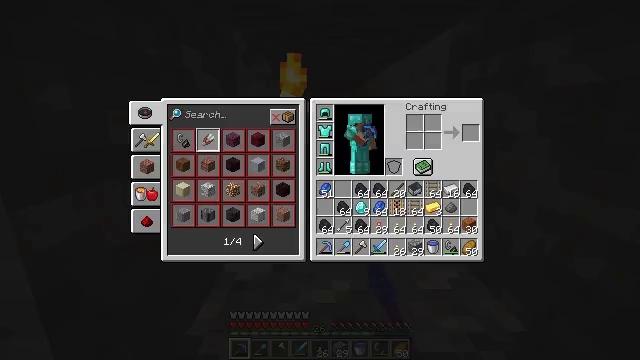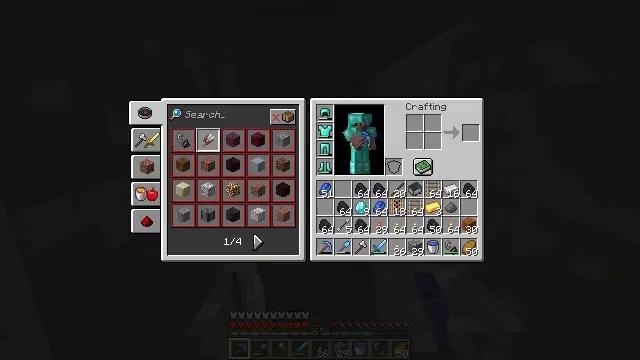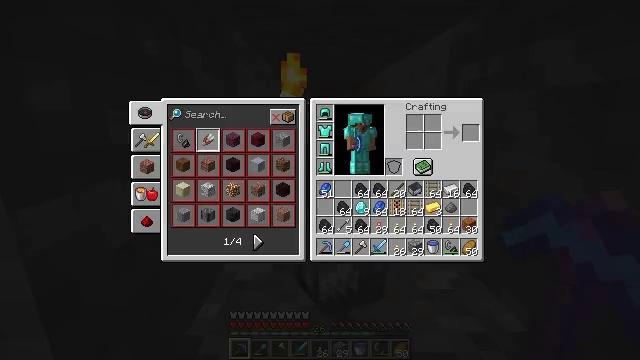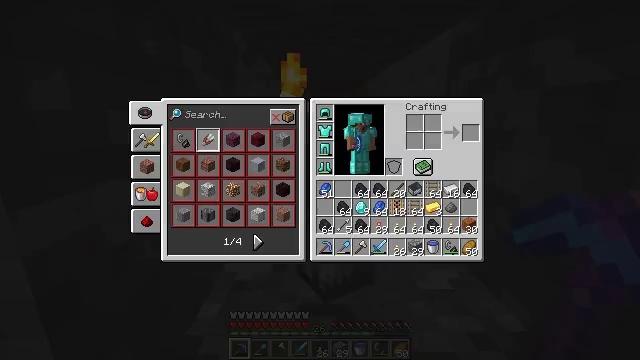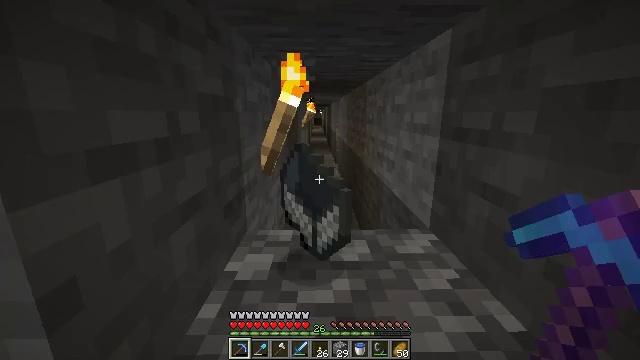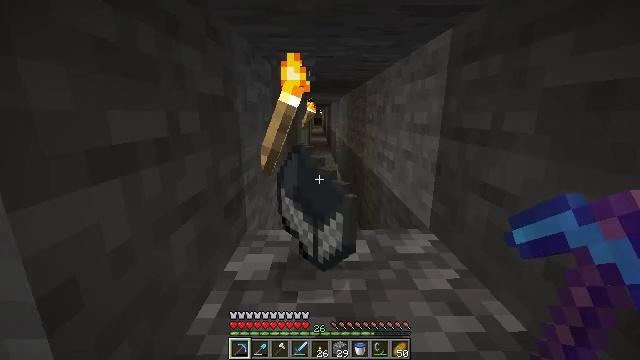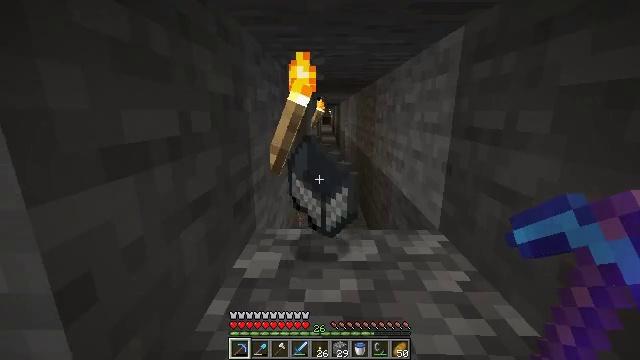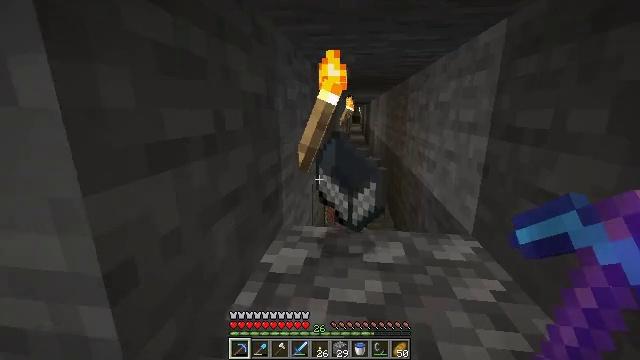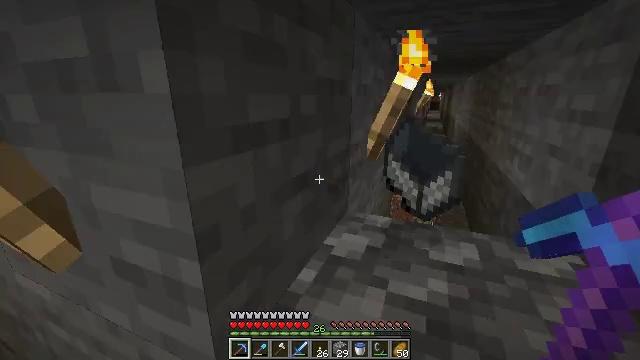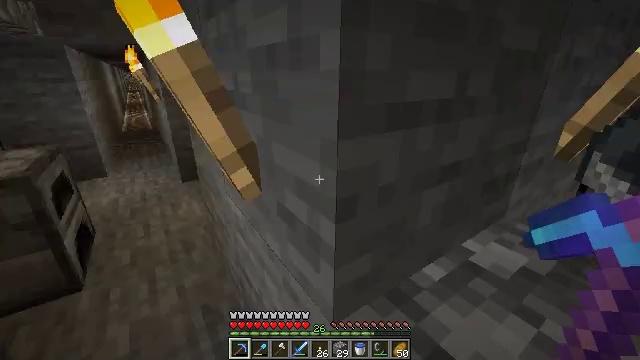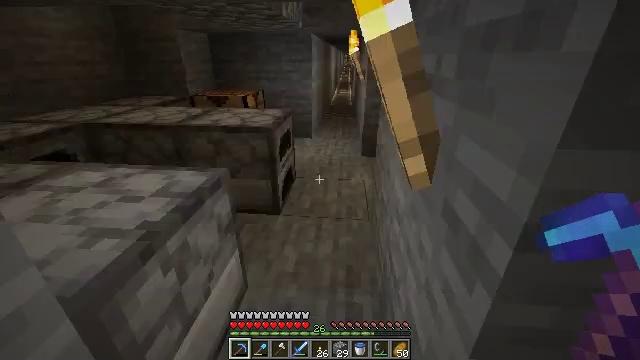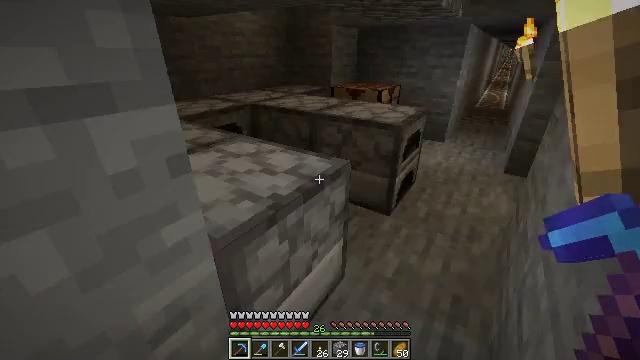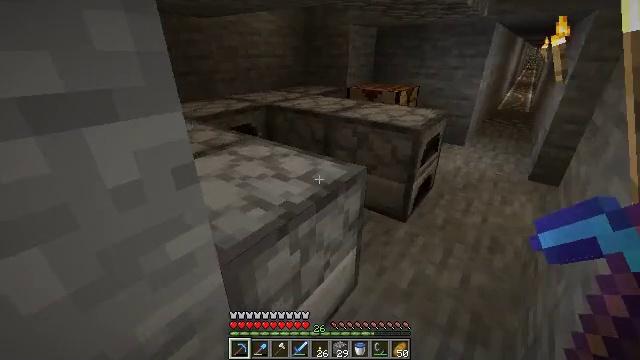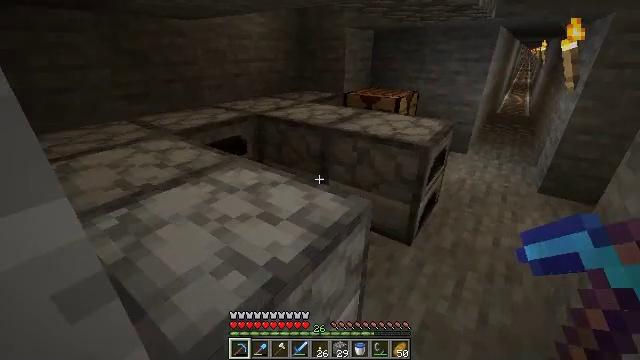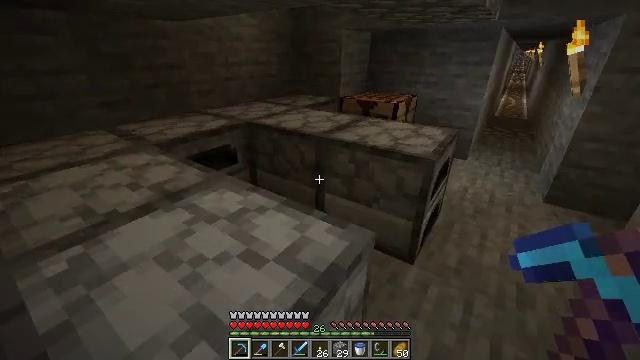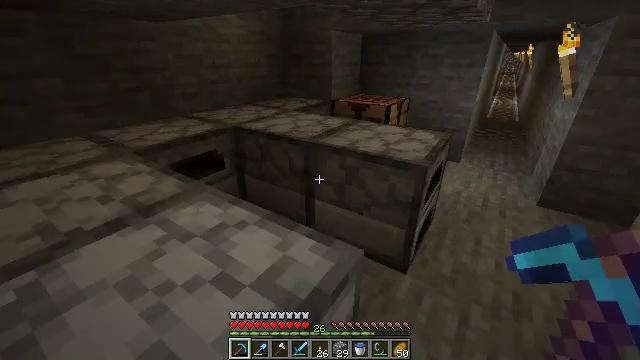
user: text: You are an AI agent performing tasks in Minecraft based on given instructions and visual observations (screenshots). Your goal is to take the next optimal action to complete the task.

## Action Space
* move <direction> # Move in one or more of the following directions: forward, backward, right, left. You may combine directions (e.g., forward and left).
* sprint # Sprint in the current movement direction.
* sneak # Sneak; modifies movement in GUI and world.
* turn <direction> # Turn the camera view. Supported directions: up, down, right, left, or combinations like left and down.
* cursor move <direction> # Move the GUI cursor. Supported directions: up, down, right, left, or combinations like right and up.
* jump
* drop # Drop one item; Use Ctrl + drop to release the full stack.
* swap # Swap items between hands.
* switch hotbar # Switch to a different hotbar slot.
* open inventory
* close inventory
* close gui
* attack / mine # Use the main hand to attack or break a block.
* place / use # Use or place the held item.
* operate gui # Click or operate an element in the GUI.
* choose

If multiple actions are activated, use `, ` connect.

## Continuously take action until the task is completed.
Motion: motion action
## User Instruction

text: Open a crafting table to craft a rail.
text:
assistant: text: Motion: open gui
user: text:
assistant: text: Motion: no_op
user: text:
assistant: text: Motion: no_op
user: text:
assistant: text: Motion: no_op
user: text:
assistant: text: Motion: close gui
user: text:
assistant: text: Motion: turn left
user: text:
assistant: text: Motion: turn left
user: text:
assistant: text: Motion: turn left and down
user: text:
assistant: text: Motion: turn left and down
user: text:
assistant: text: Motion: turn left and down
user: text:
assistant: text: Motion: move forward, turn left and down
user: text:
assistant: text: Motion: move forward, turn left
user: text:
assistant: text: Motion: move forward, turn right
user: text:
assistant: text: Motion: move forward
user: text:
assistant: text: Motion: move forward, turn right
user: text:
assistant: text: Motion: move forward, turn right
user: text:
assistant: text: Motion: move forward, turn right
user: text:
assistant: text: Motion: move forward and move right, turn right
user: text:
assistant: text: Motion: move forward and move right
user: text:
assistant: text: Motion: move forward and move right
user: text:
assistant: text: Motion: move forward and move right
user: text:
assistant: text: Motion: move forward and move right
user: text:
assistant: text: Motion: move forward and move right, turn left and down
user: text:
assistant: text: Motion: move forward and move right, turn left
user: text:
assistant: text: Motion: move forward and move right, turn left
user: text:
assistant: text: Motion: move forward and move right, turn left
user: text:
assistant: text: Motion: move forward and move right, turn left
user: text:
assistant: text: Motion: move forward and move right, turn left
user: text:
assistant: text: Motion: move forward and move right, turn left
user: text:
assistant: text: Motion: move forward, turn left